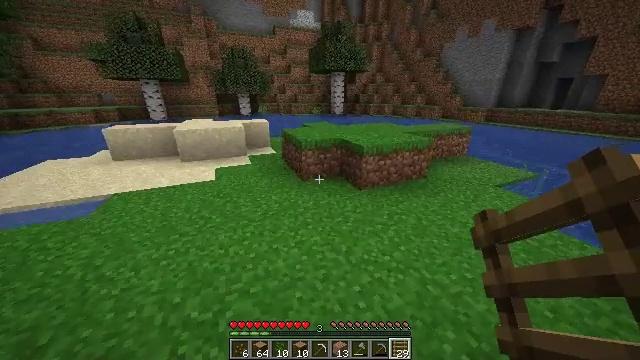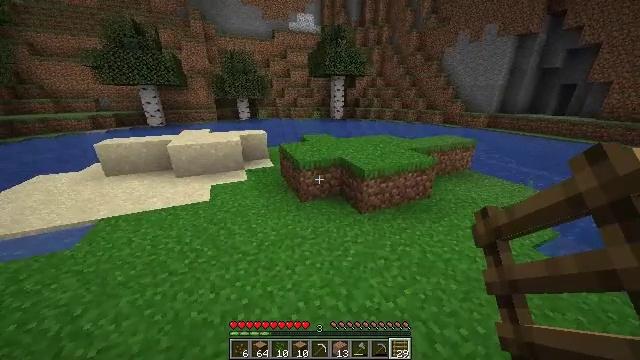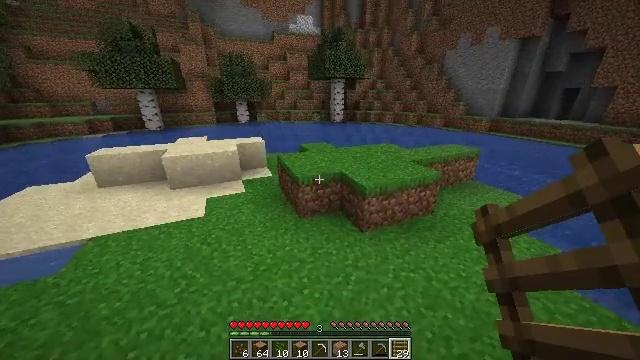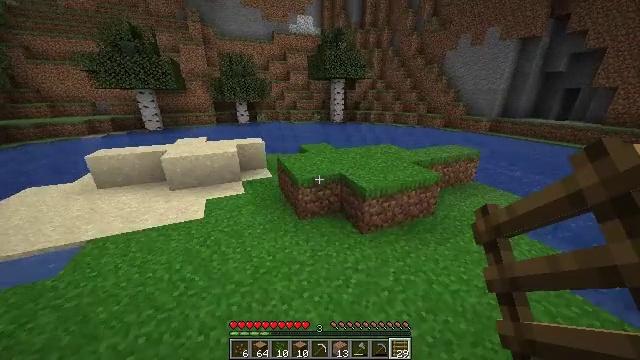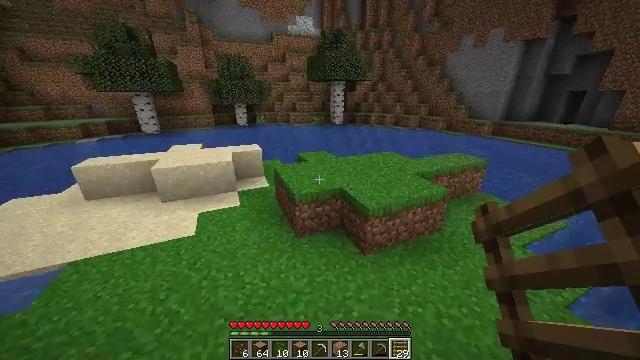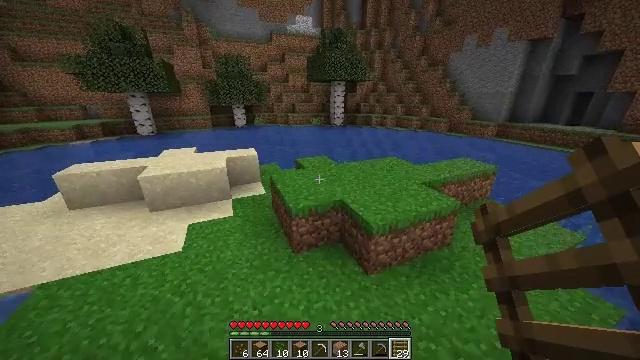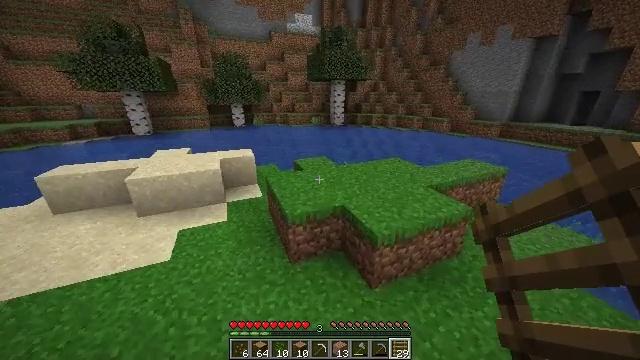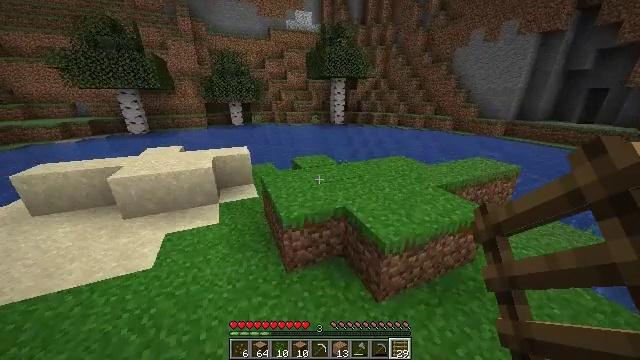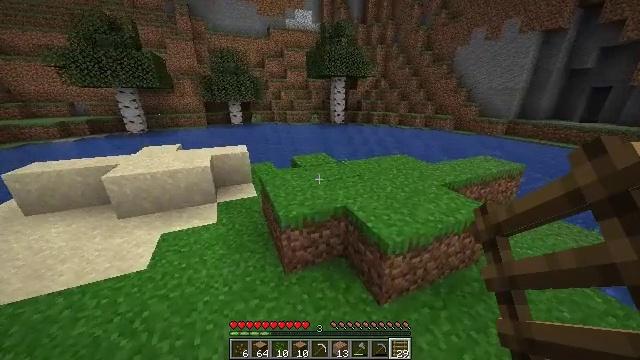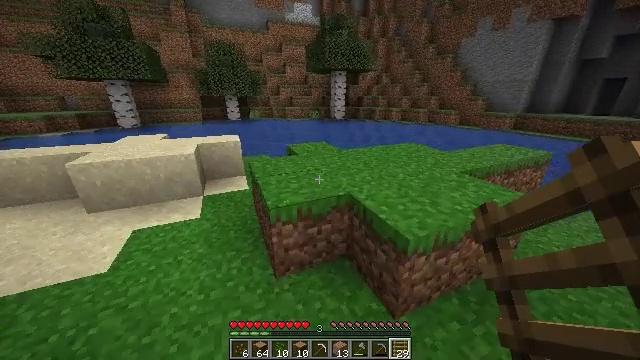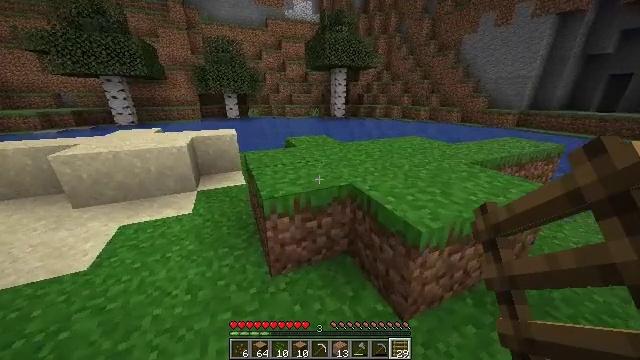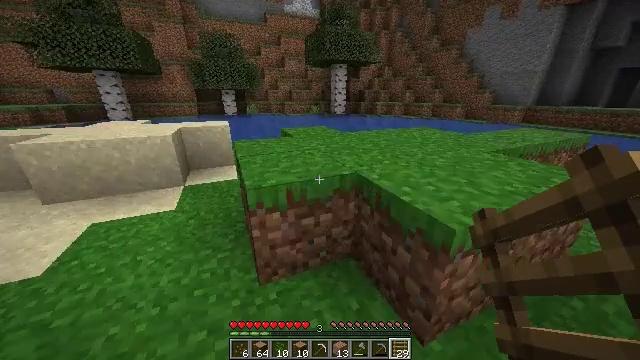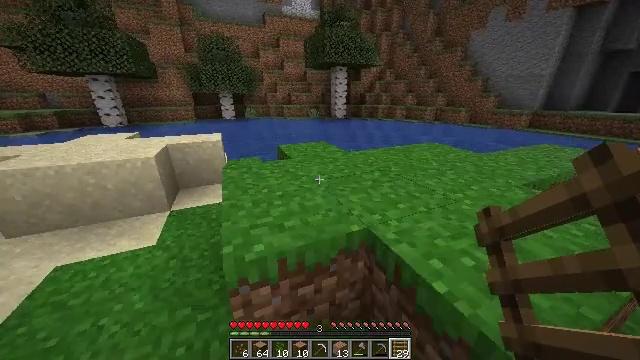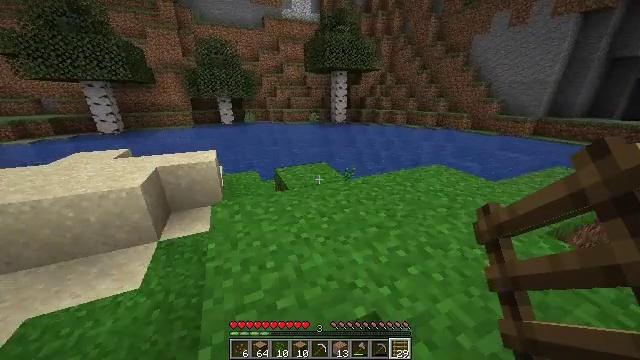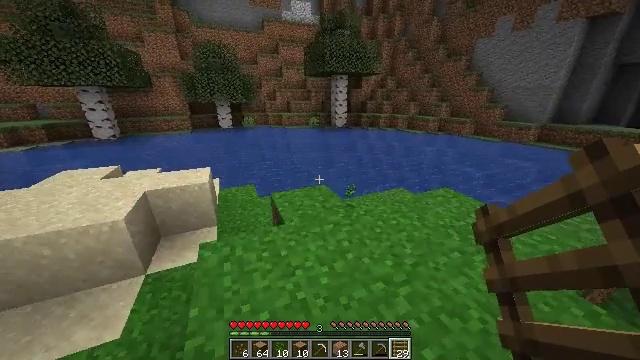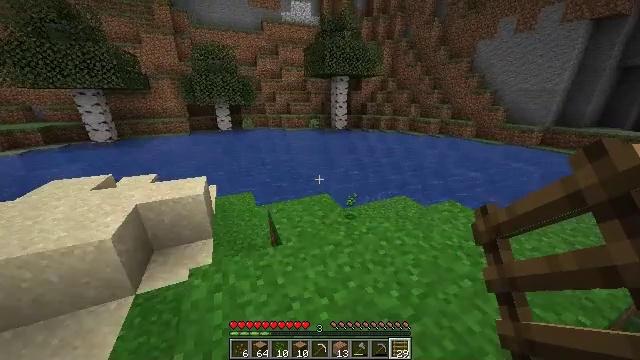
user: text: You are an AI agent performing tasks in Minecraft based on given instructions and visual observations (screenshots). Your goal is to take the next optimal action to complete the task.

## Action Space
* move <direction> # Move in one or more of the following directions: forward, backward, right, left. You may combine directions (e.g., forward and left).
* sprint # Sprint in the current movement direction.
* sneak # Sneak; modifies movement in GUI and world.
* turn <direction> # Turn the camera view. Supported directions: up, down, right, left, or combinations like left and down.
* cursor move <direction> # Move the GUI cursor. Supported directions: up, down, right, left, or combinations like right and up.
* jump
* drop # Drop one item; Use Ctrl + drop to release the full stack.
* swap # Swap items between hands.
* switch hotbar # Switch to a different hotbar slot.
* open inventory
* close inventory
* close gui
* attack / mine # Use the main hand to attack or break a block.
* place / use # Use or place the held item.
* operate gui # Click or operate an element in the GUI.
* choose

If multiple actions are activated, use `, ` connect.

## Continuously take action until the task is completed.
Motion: motion action
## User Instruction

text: Harvest the jungle log from the tree trunk.
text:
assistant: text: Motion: move forward, sprint, jump
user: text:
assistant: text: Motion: move forward, sprint, jump
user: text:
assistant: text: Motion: move forward, sprint, jump
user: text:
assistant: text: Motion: move forward, jump
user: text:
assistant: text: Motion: move forward, jump
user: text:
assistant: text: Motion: move forward, jump
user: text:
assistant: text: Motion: move forward, jump
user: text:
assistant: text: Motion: move forward, jump
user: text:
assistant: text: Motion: move forward, jump
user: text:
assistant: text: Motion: move forward, jump
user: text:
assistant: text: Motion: move forward, jump
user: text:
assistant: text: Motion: move forward, jump
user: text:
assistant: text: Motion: move forward, sprint, jump
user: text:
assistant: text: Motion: move forward, sprint, jump
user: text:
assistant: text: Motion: move forward, sprint, jump
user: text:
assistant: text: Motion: move forward, jump
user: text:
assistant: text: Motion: move forward, turn left and down, jump
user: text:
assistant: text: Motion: move forward, turn left and down
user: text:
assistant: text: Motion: turn left
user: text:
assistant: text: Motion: turn left and up
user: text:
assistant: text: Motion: turn left and up
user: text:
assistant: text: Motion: turn left and up
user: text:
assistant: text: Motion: no_op
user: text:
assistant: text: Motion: no_op
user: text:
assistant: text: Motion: no_op
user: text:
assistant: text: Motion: no_op
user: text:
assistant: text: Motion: no_op
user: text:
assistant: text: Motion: turn left
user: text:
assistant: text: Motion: turn left and up
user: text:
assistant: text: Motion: turn left